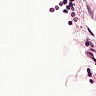
Metastatic tissue present: no